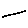
Label: line